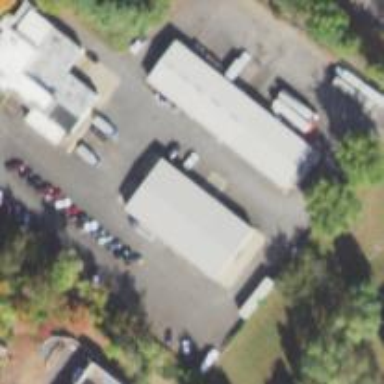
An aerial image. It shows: Warehouse building.